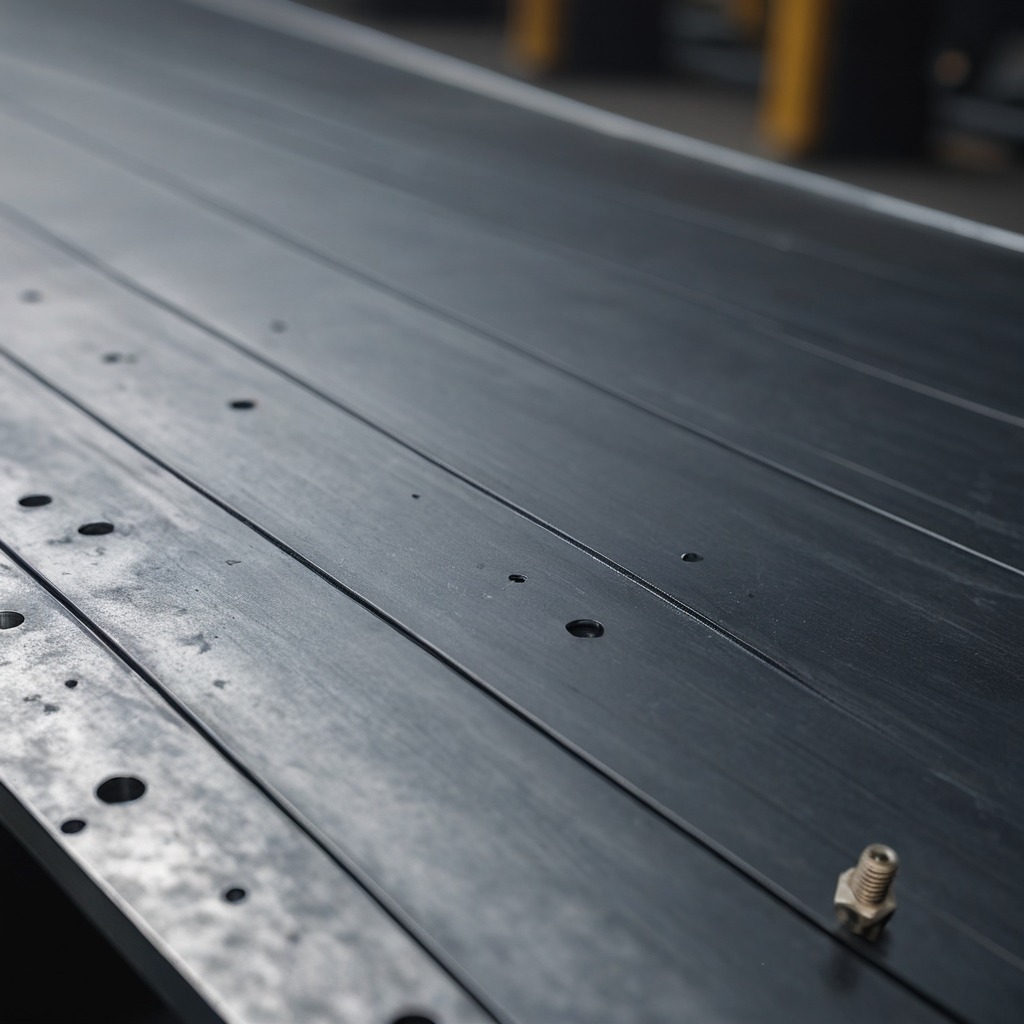
A metal screw is lying on a cold steel table in a mining workshop.